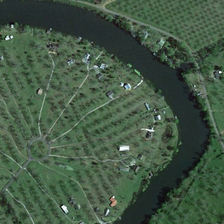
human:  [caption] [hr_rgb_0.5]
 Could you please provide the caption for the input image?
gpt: both sides of the river are green fields .

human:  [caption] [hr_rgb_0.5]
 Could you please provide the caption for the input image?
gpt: there are some houses around the farm .

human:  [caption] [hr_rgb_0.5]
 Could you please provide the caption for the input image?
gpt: there are some houses around the farm .

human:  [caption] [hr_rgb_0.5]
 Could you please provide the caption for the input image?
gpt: both sides of the river are green fields .

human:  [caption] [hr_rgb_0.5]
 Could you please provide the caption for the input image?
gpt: both sides of the river are green fields .